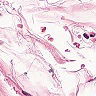
Metastatic tissue present: no